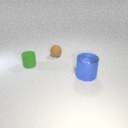
small brown rubber sphere to the left of large blue metal cylinder